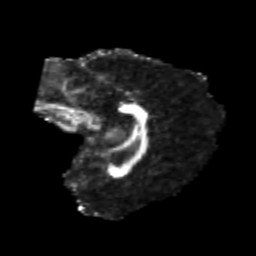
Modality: FA
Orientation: sagittal
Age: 23
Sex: female
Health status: healthy
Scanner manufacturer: philips
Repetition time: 7.386 s
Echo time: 0.08599 s